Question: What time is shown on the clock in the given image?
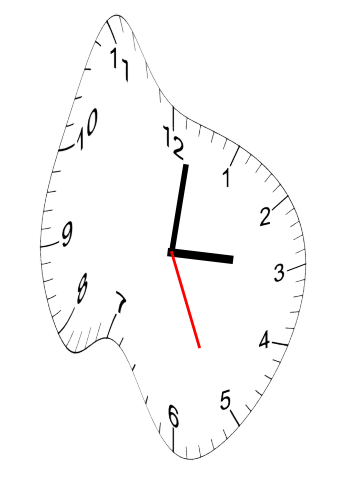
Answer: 03:01:26